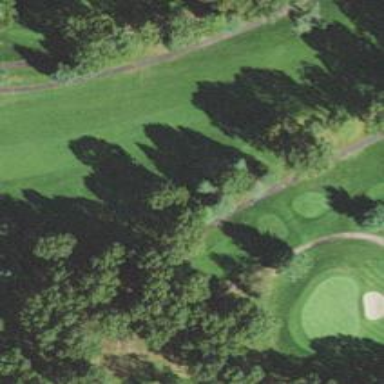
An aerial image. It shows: Path for both road and golf.